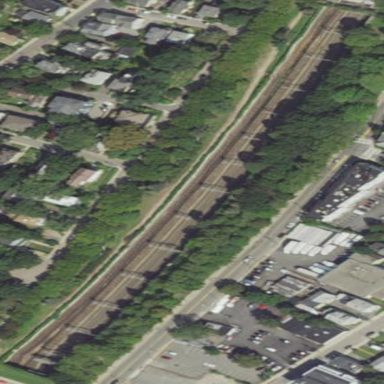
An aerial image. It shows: Railway area.